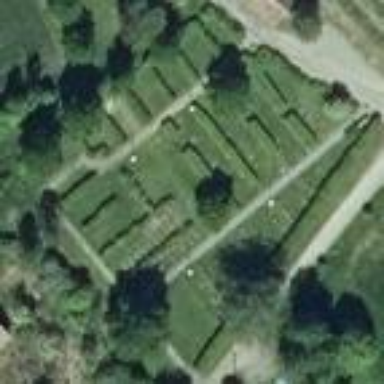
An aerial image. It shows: Grave yard.